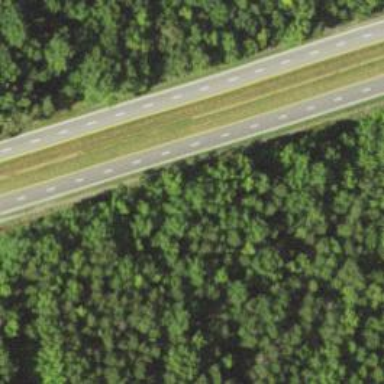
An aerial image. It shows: Trunk highway with expressway features.